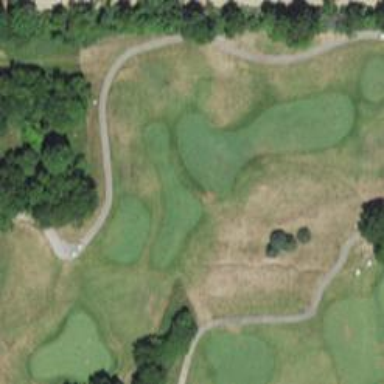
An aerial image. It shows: Golf hole.